Question:
I want to display all values of a column that is greater than its equivalent value in another row
Like for example,
Display country name WHERE population is greater than country name (i.e. Andorra)
'''
SELECT name FROM country
WHERE population > population (of Andorra)
'''
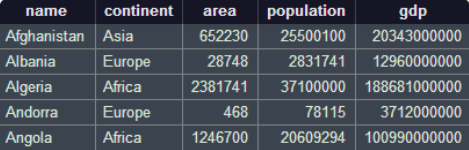
Answer: You can use subquery for this, e.g.:
'''
SELECT name
FROM country
WHERE population > (
SELECT population
FROM country
WHERE name = 'Andorra'
);
'''
Please note that this query will return an error if
- -